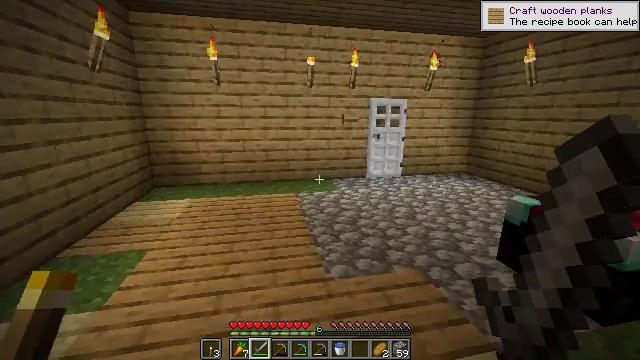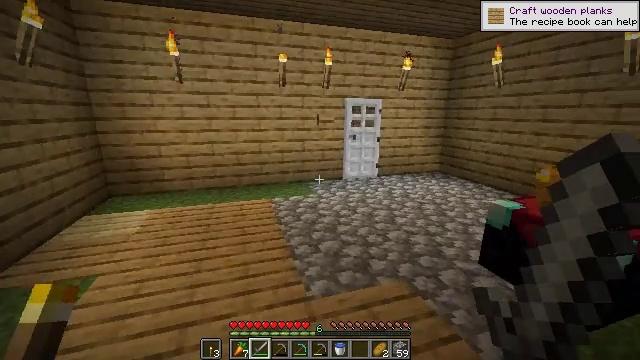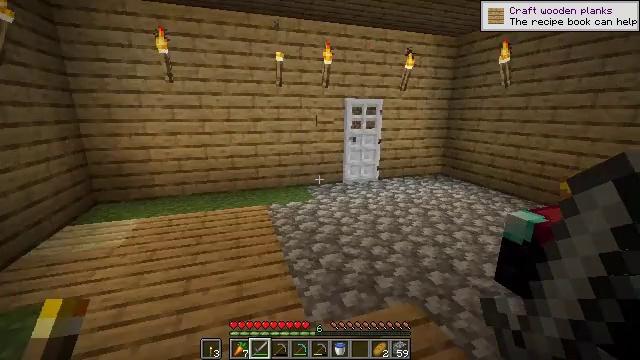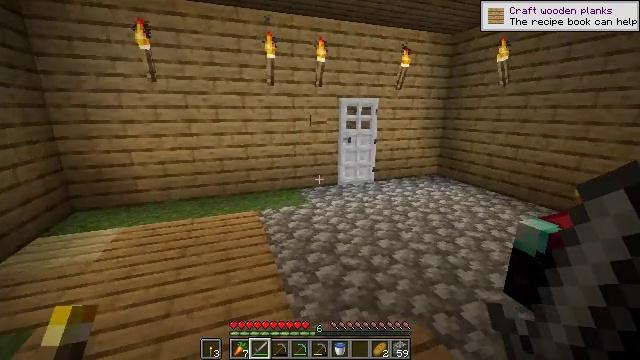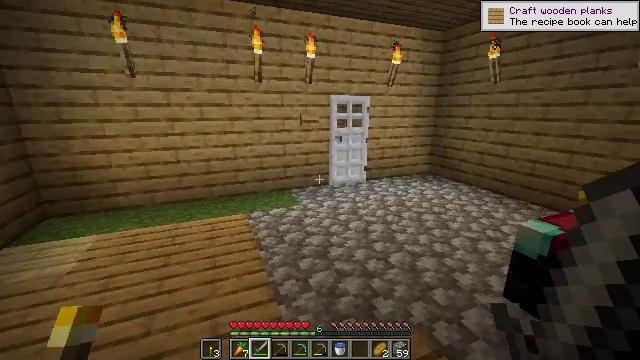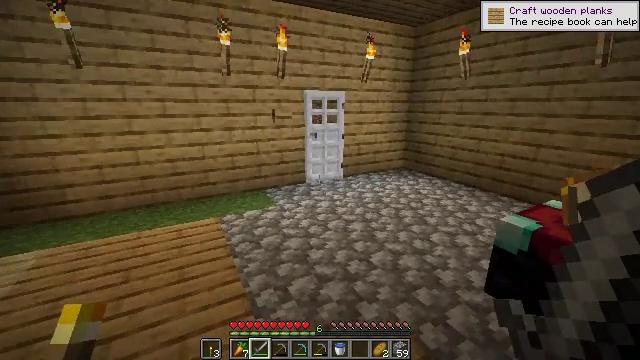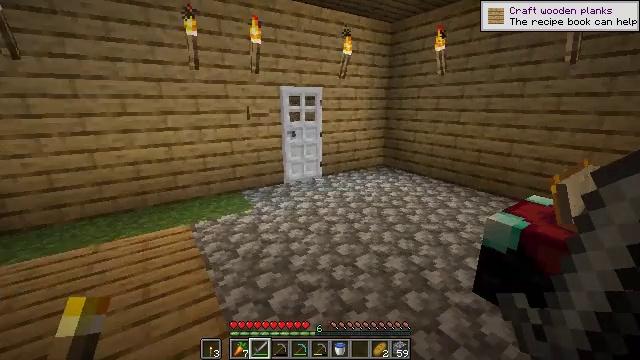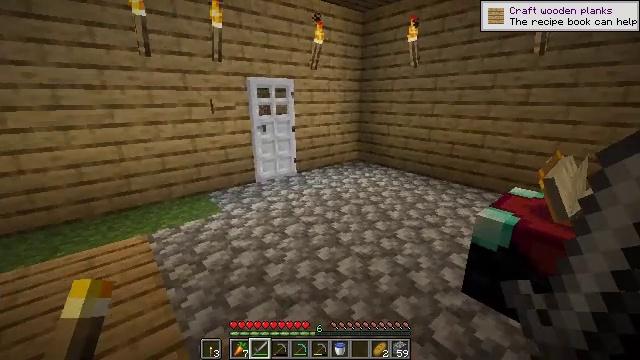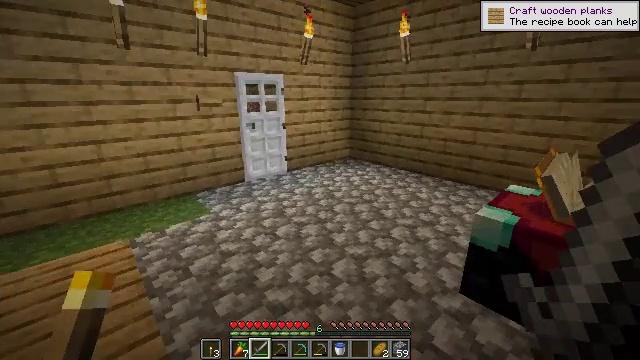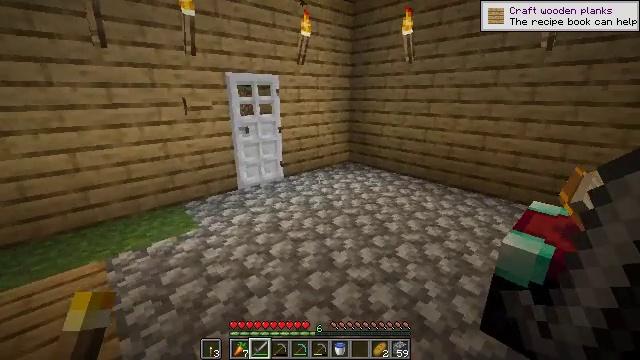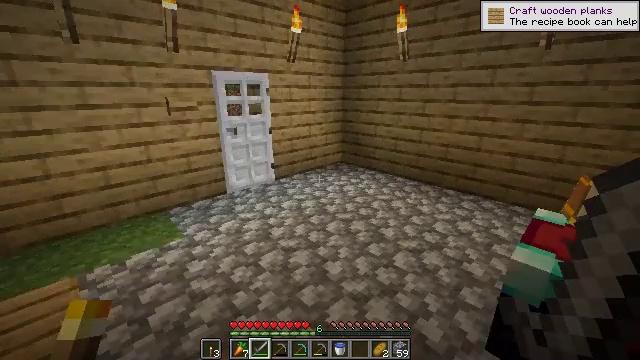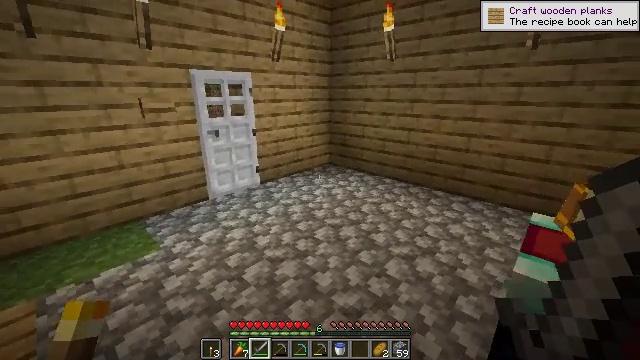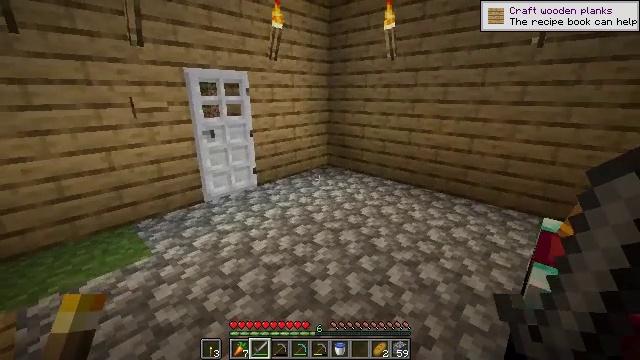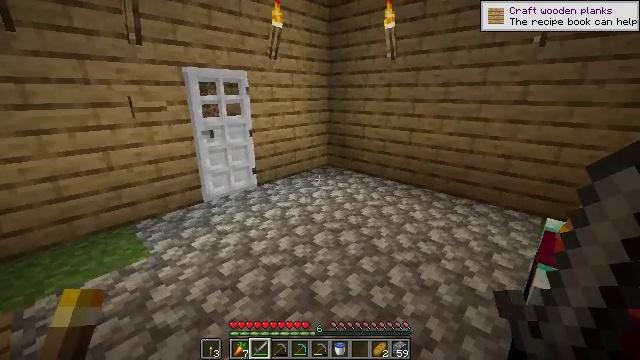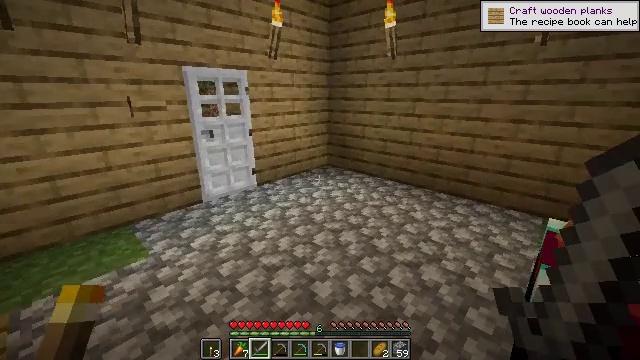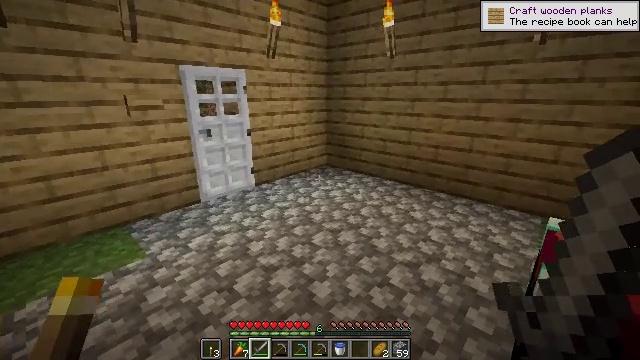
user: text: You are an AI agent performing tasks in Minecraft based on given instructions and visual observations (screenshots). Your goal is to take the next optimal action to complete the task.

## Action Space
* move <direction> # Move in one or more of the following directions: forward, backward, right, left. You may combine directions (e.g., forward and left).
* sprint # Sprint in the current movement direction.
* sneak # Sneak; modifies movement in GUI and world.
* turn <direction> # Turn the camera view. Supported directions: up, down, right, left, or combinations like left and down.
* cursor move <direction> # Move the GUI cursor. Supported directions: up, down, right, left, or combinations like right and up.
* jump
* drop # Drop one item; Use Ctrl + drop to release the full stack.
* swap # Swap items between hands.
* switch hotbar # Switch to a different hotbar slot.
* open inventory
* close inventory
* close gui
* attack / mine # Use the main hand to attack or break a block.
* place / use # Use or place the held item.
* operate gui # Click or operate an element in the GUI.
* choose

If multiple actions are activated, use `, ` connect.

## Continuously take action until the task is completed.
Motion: motion action
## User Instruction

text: Remove a bread from the inventory.
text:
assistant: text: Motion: move forward, turn right
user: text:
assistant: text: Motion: move forward
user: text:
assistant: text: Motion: move forward, turn right
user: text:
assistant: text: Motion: move forward, turn right
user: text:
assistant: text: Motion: move forward, turn right
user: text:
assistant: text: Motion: move forward, turn right
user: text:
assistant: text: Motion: move forward, turn right and down
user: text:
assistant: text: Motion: move forward, turn right
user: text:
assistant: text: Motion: move forward
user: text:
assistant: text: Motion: move forward, turn right
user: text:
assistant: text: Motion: turn right
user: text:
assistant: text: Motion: no_op
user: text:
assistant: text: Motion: no_op
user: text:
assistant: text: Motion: no_op
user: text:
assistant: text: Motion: no_op
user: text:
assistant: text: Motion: turn right
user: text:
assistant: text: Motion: turn right
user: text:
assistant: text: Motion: no_op
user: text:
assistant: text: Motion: no_op
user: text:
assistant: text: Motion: no_op
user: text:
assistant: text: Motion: no_op
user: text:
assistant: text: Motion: turn right
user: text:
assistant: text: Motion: no_op
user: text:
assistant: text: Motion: no_op
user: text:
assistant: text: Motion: no_op
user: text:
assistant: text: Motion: no_op
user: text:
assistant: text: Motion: turn right
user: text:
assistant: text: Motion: turn right
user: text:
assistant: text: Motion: turn right
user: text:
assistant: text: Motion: turn right